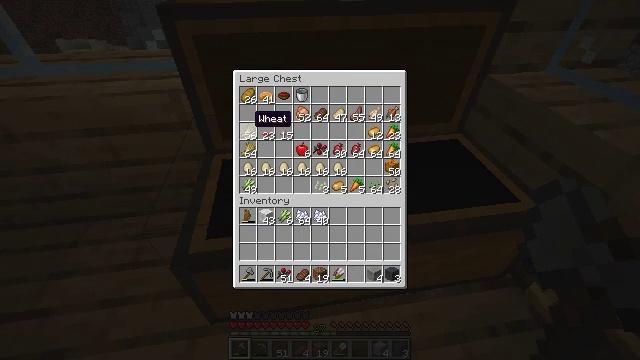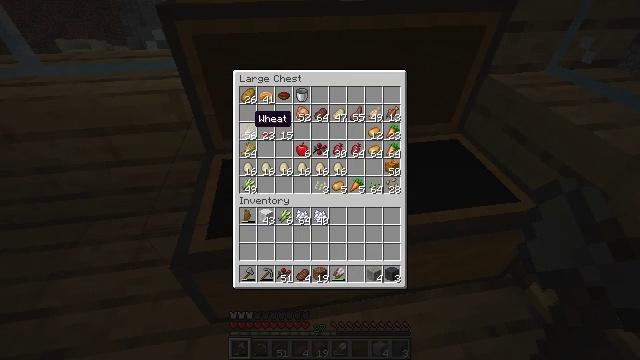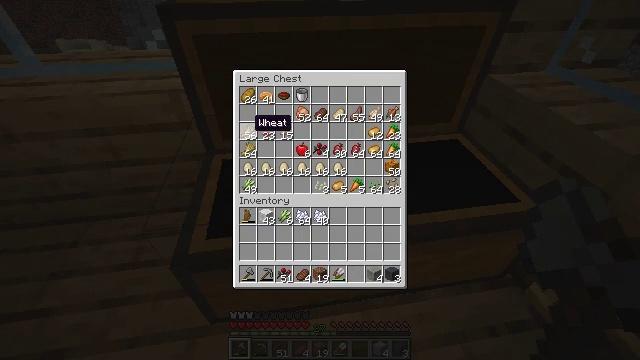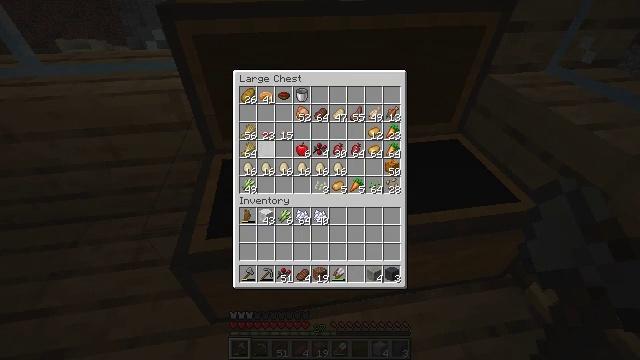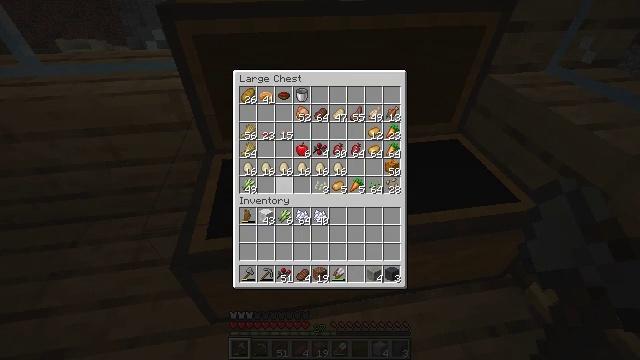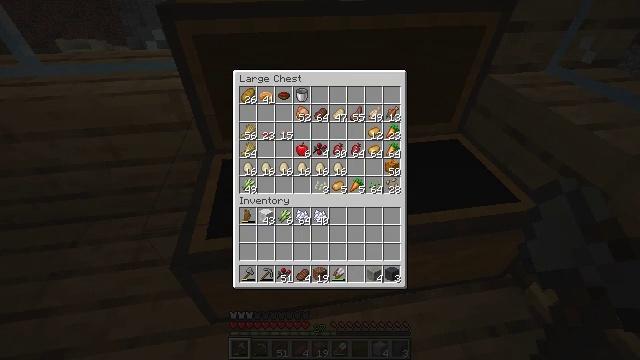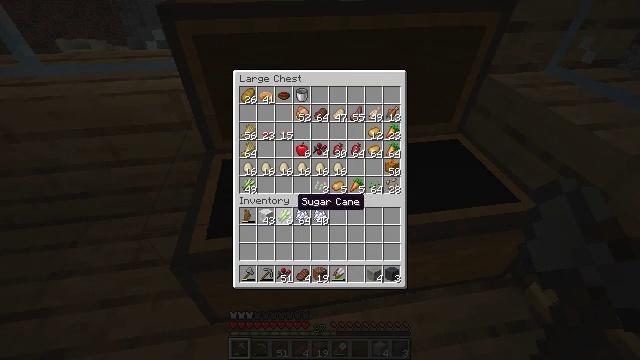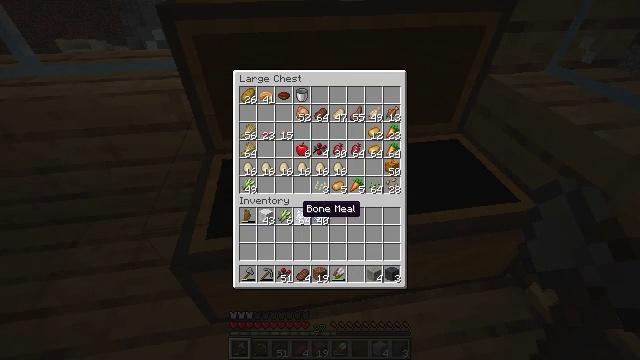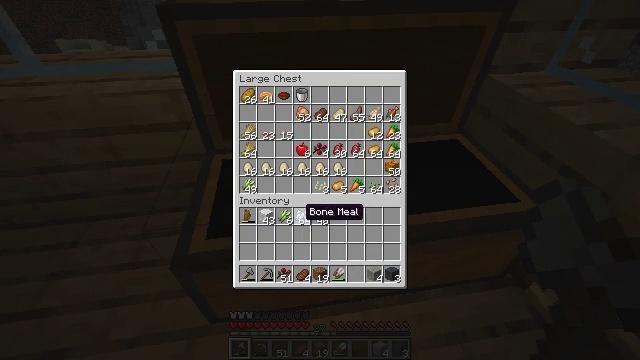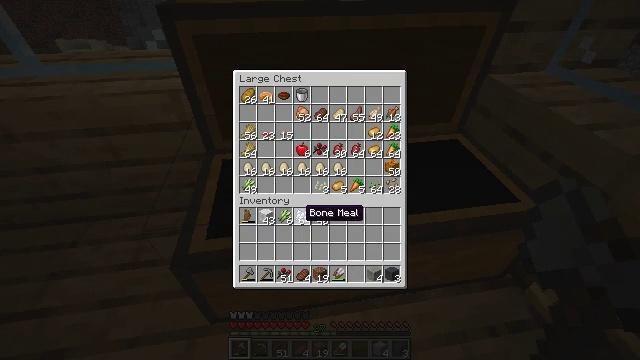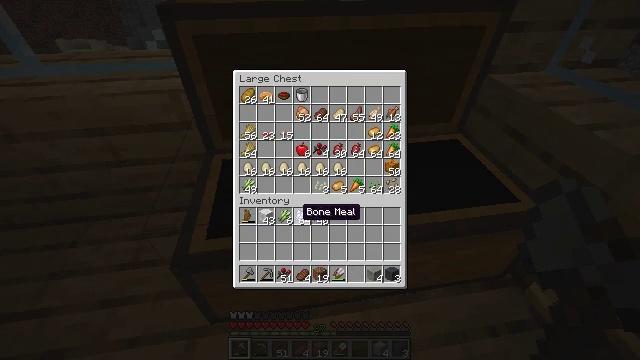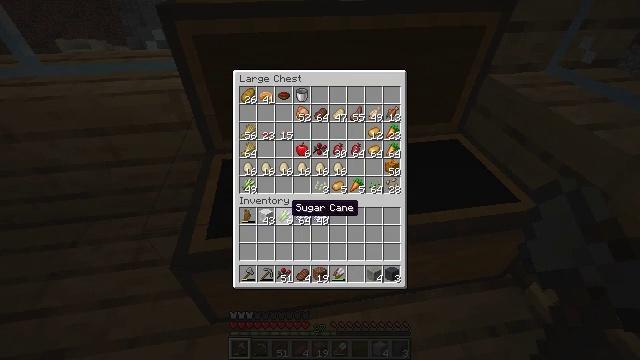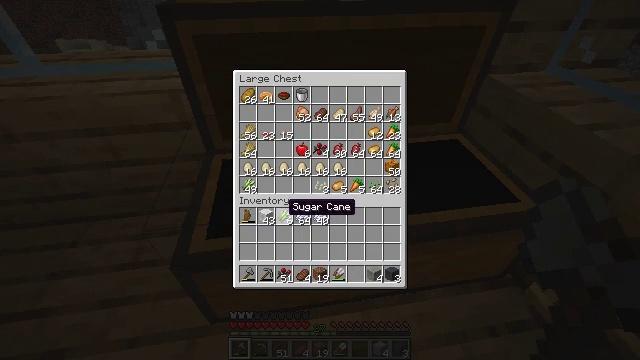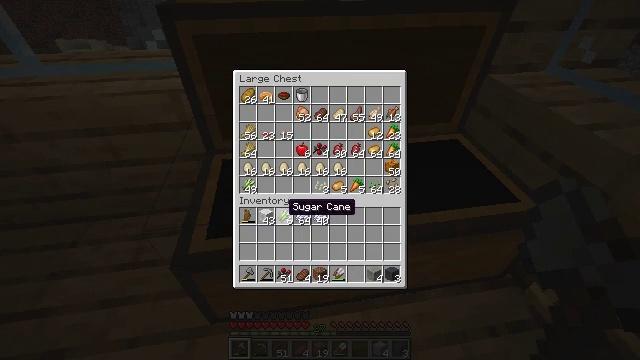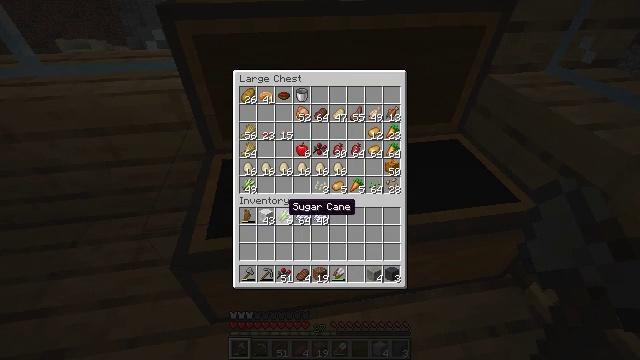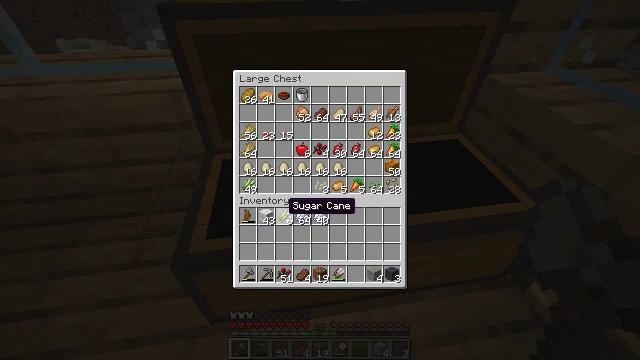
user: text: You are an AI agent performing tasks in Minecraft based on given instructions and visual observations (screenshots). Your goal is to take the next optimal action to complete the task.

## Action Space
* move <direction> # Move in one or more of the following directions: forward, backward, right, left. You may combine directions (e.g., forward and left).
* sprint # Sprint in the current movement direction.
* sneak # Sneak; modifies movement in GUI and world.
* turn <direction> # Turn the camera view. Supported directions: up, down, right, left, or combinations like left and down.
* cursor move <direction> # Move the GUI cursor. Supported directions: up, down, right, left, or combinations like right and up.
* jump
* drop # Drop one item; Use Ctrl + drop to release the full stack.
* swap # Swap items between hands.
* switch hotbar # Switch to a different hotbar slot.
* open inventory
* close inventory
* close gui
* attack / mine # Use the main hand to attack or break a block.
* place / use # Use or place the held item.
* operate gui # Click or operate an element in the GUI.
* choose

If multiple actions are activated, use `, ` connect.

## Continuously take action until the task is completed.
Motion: motion action
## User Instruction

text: Collect the pumpkin by holding left button.
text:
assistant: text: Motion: no_op
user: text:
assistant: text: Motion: no_op
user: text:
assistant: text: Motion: cursor move right and down
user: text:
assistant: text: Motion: cursor move right and down
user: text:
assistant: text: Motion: cursor move right and down
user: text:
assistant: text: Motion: cursor move down
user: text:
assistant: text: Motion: cursor move down
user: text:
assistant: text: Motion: no_op
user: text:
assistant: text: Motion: no_op
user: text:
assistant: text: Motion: no_op
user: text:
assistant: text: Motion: cursor move left
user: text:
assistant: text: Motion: no_op
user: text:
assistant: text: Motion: no_op
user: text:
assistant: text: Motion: no_op
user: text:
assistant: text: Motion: no_op
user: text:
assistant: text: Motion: no_op
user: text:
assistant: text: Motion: no_op
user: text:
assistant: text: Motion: operate gui
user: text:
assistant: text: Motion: operate gui
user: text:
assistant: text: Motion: operate gui
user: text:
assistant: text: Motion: cursor move left and up
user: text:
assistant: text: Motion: cursor move left
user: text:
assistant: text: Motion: no_op
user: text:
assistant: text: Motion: no_op
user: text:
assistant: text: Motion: no_op
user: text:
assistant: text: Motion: no_op
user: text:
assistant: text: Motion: operate gui
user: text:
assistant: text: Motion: operate gui
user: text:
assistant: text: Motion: operate gui
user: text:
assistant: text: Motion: no_op